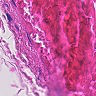
Metastatic tissue present: no